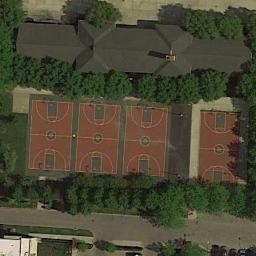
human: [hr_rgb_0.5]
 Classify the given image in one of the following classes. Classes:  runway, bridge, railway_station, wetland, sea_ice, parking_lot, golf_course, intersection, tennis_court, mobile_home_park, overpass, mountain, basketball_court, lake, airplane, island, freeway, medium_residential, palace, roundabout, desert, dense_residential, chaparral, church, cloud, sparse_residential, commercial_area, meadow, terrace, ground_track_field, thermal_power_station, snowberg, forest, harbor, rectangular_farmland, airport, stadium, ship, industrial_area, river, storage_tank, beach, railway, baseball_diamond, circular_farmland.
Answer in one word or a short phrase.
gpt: basketball_court